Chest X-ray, PA view. Patient: 73 years old, sex M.
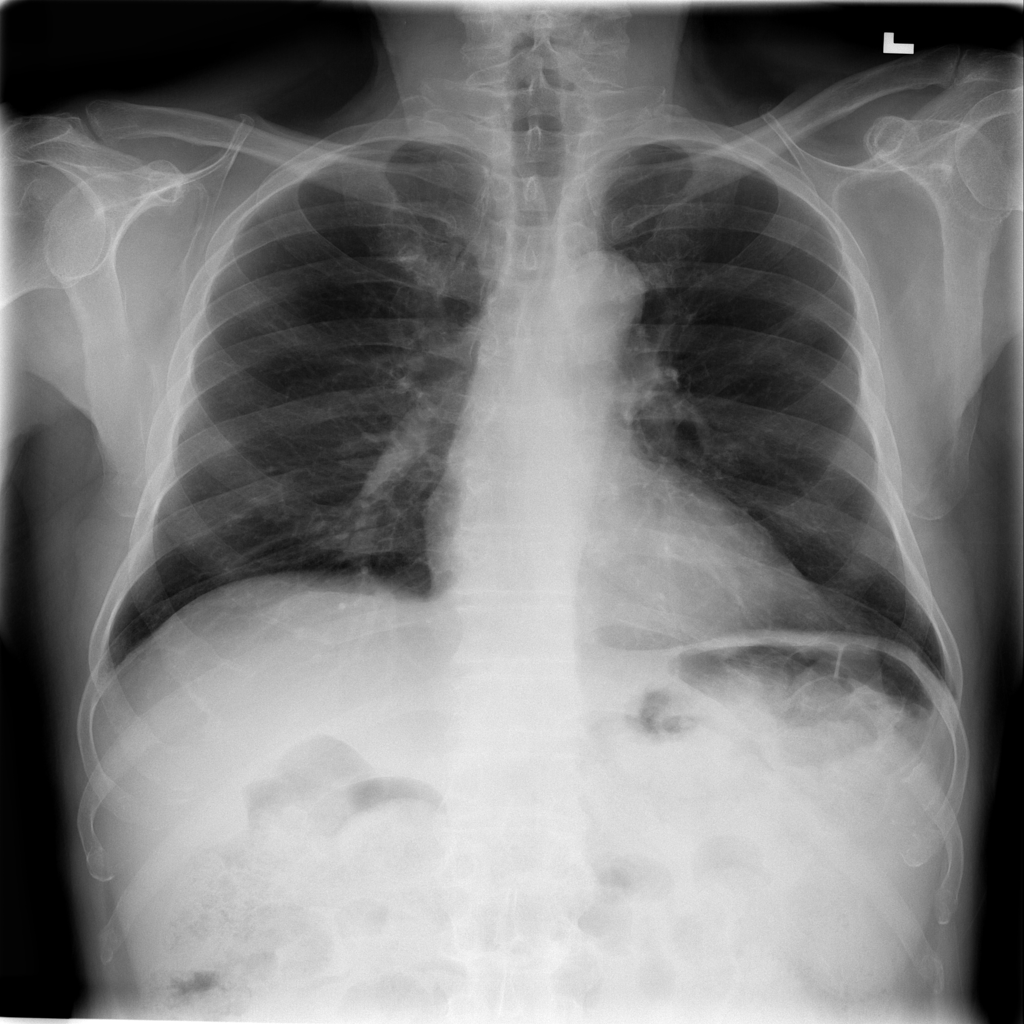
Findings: No Finding